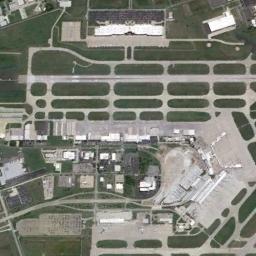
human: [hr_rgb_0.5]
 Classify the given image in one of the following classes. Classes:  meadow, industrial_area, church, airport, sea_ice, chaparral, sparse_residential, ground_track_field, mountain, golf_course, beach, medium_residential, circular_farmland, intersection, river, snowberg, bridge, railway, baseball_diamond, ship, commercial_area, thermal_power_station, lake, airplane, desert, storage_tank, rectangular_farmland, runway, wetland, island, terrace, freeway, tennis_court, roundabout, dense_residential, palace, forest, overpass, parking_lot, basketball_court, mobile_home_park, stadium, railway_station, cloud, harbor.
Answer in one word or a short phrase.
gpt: airport